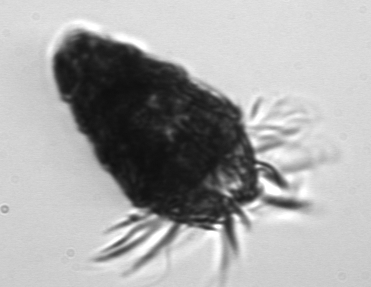
Label: Laboea_strobila